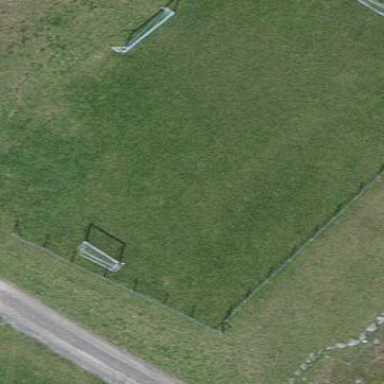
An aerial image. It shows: Grass pitch for leisure activities on the land.